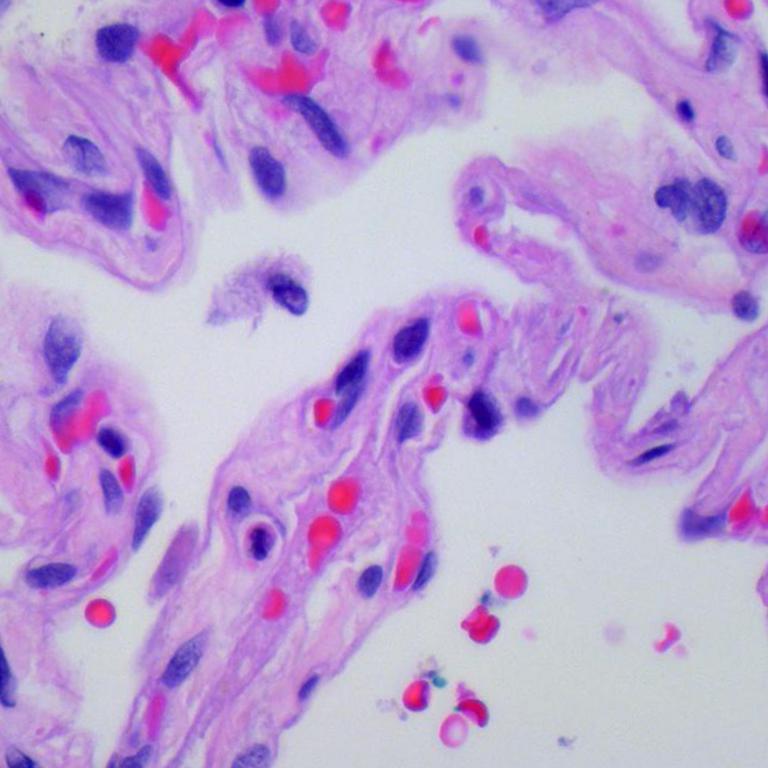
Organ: lung
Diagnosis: benign